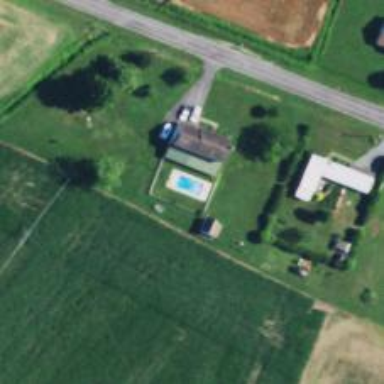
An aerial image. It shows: Swimming pool located in leisure land.